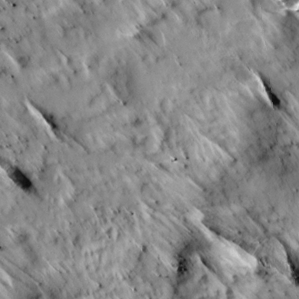
Label: non_frost